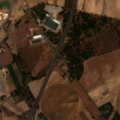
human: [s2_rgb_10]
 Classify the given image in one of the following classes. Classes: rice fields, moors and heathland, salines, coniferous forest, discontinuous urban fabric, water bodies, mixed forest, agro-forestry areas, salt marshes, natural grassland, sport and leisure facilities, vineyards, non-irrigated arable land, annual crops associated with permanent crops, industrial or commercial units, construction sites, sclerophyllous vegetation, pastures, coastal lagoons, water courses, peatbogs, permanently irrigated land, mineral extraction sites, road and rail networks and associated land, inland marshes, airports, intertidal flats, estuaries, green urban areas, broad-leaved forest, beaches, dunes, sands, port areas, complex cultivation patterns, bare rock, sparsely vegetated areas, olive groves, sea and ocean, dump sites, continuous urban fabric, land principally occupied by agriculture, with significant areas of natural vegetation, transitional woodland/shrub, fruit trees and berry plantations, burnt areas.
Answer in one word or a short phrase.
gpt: road and rail networks and associated land, permanently irrigated land, complex cultivation patterns, broad-leaved forest